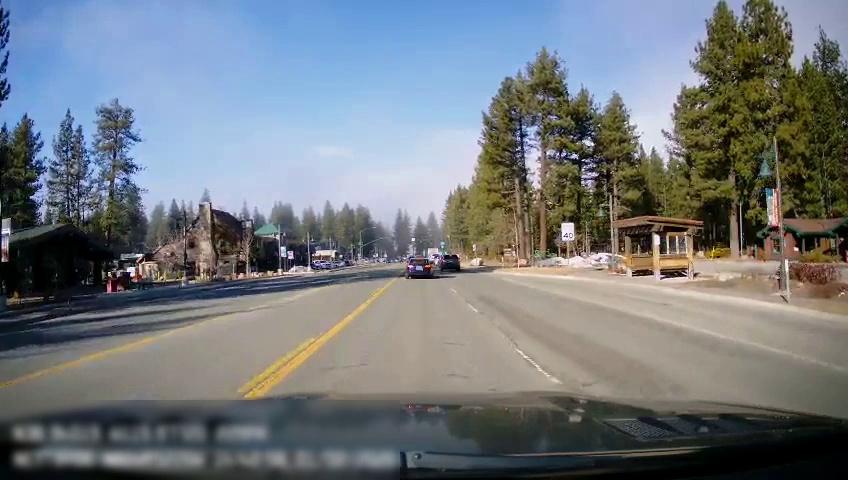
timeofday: Day
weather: Sunny
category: Drivable Space
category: Vehicles | Car
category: Vehicles | SUV
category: Vehicles | Car
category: Lanes | Opposite Lane
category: Lanes | Current Lane
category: Lanes | Current Lane
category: Lanes | Alternate Lane
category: Traffic | Signs